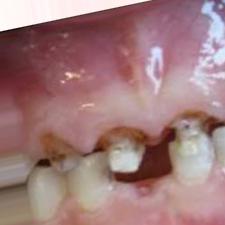
Condition: Caries